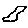
Label: bird